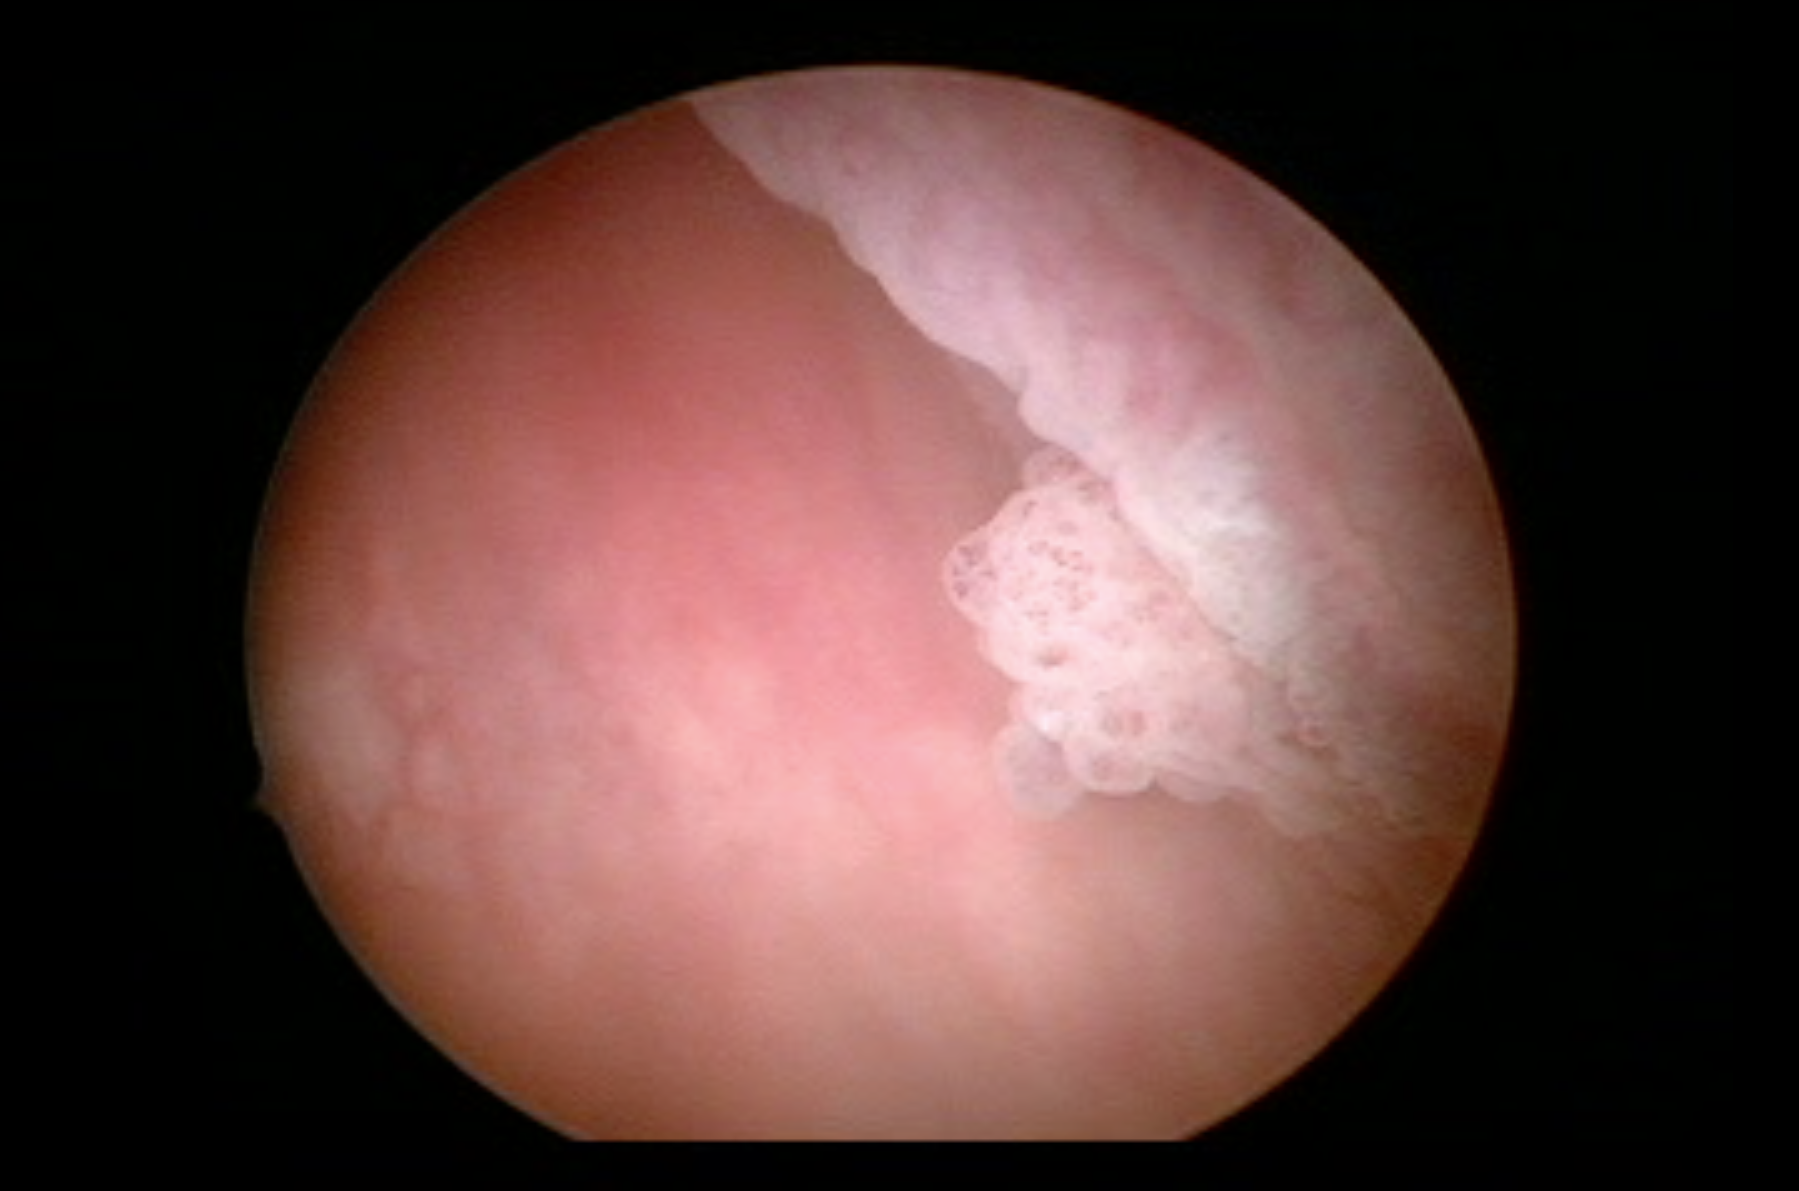
Modality: WLC
Class: Malignant
Subclass: HighGradePapillary
Lesion: L1
Stage: Ta
Morphology: Papillary
Bladder cancer association: Yes